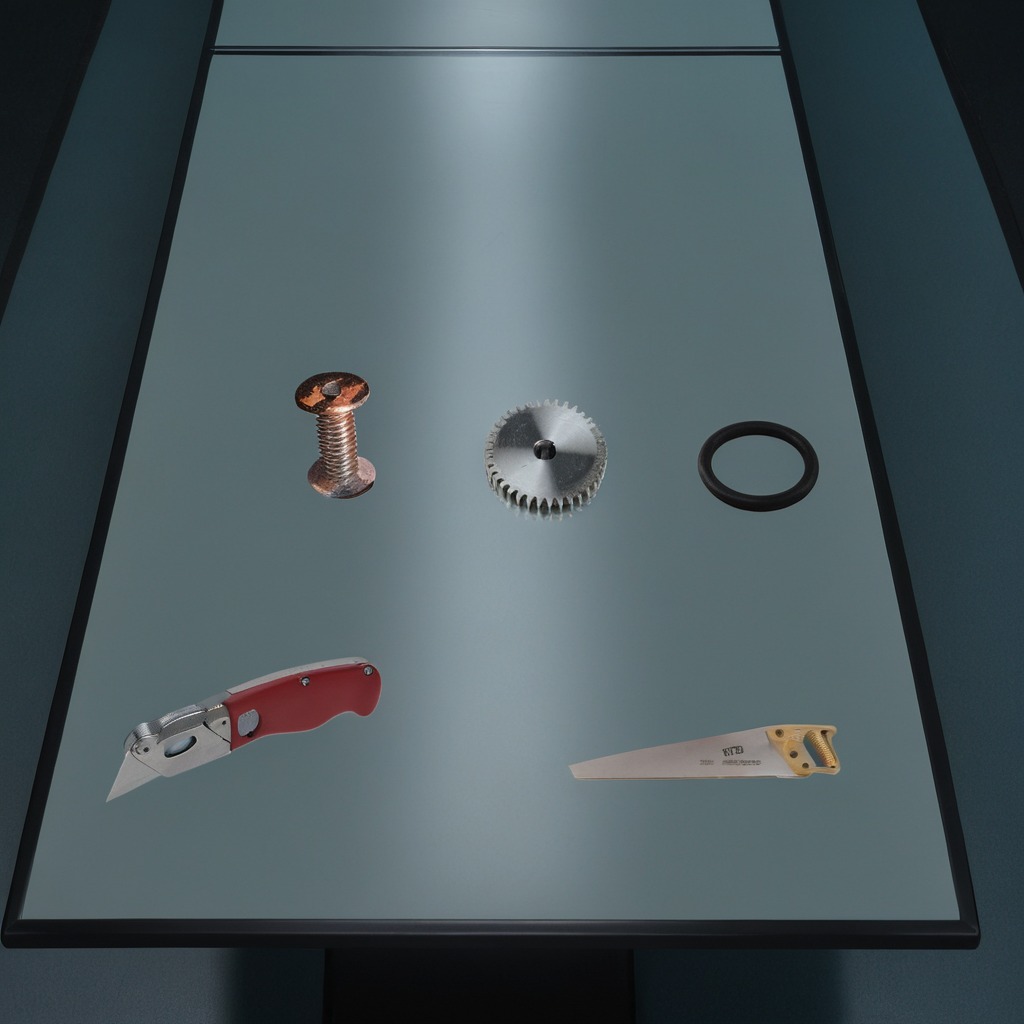
A rubber Oring, a steel gear with teeth, a utility knife, a metal machine screw, and a handheld metal saw are lying on the clean empty table in a railway signal maintenance room.